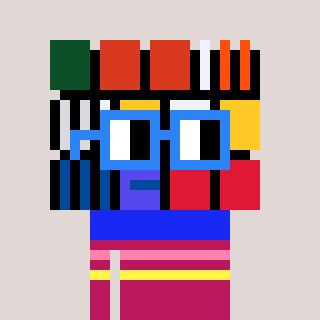
a pixel art character with square blue glasses, a abstract-shaped head and a darkpink-colored body on a warm background